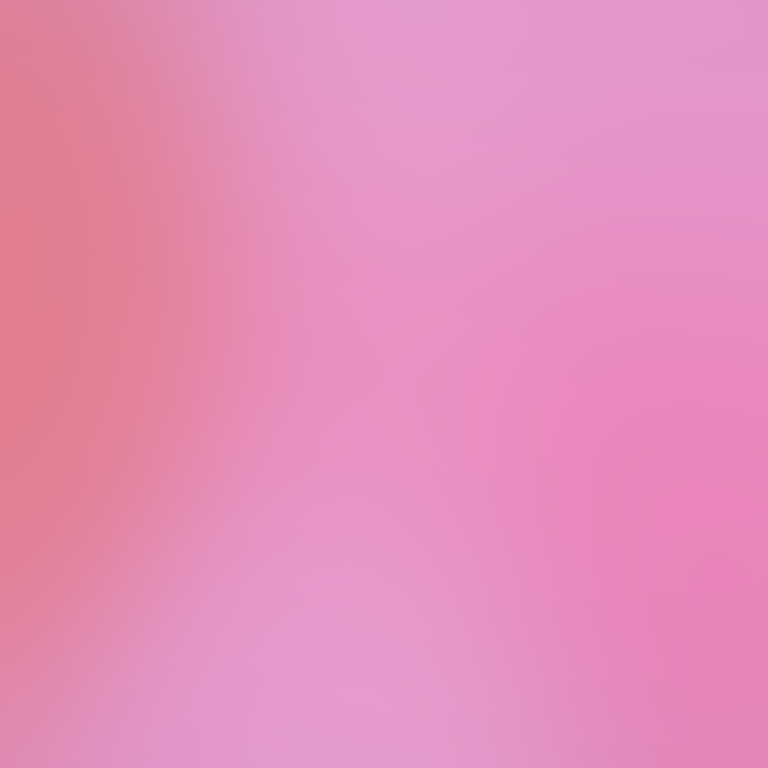
Abstract light effect, smooth gradient from soft pink to warm coral, serene atmosphere, diffuse glow, no room, no furniture, no objects.